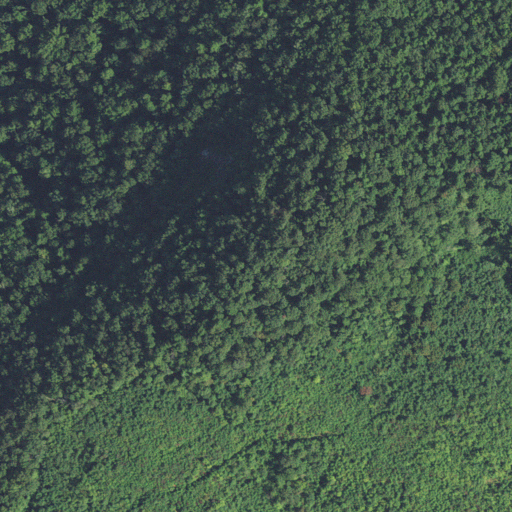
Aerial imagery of mountain in North Carolina named South Mountain containing only deciduous forest